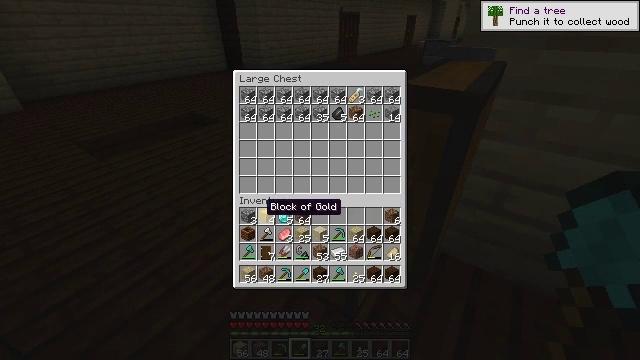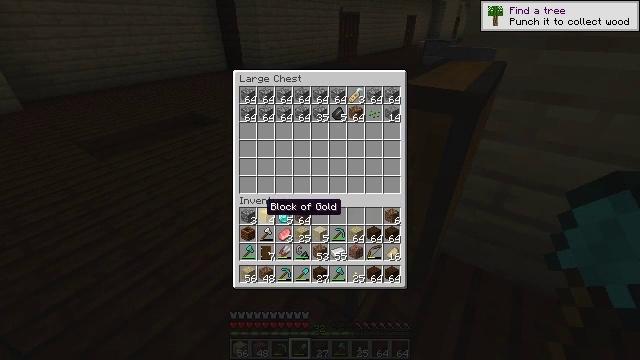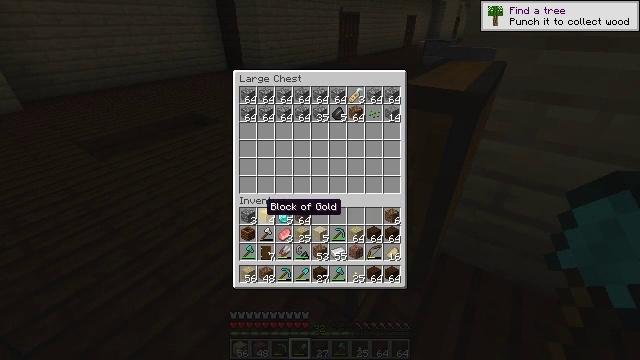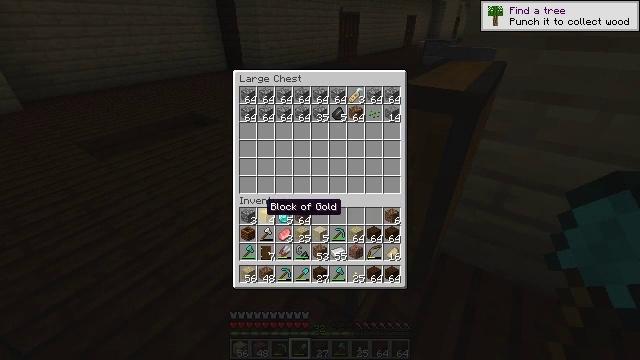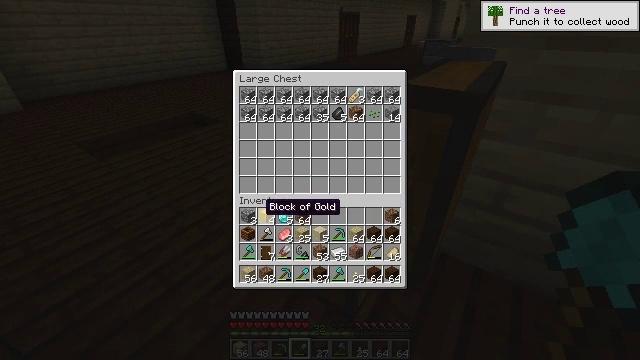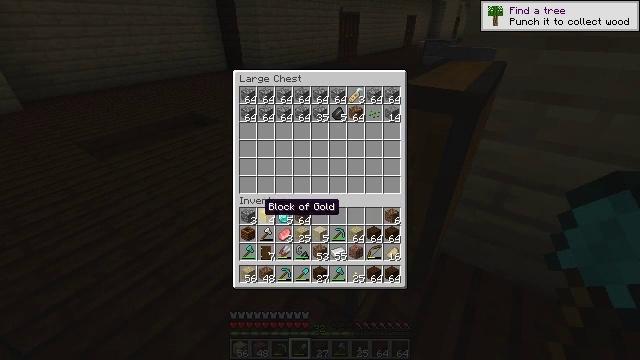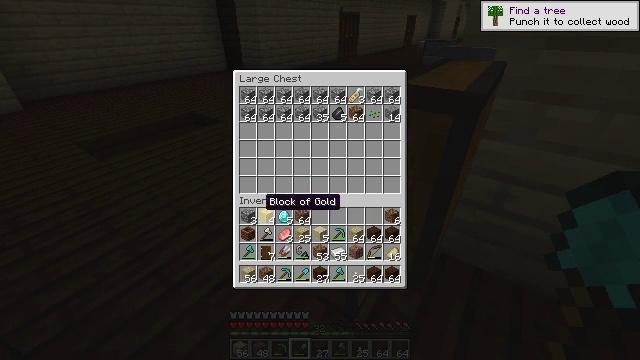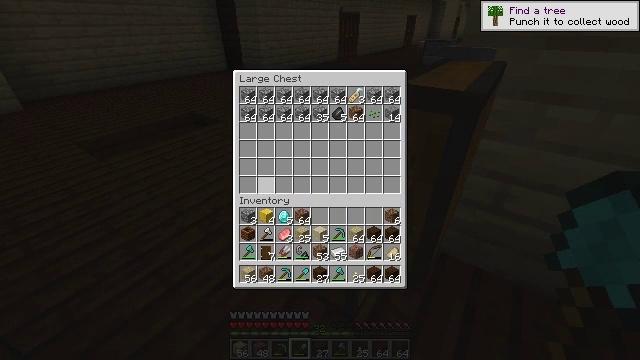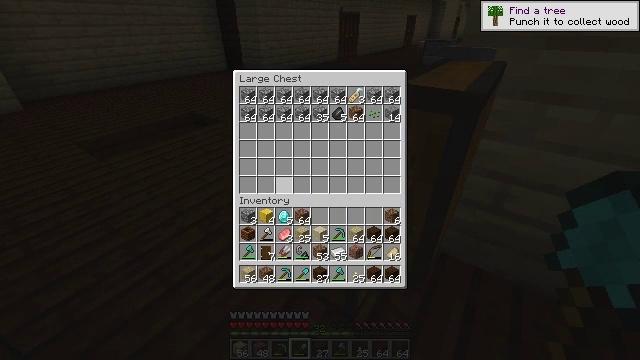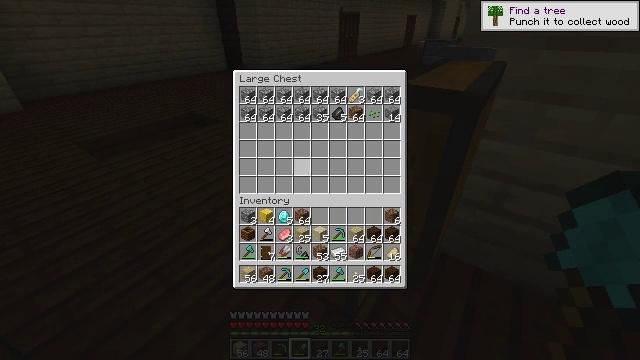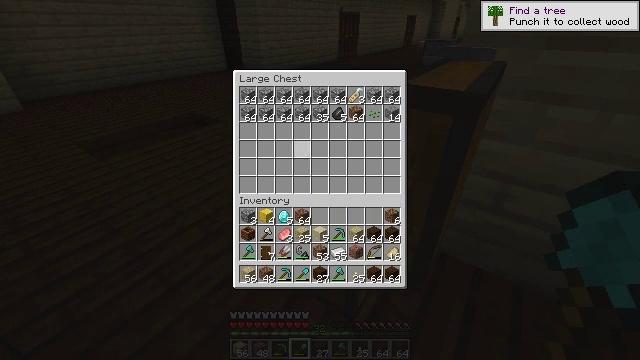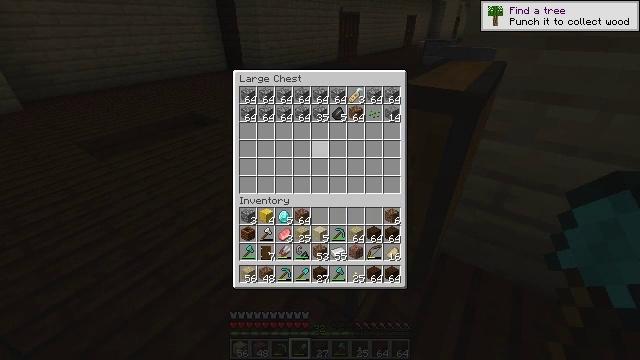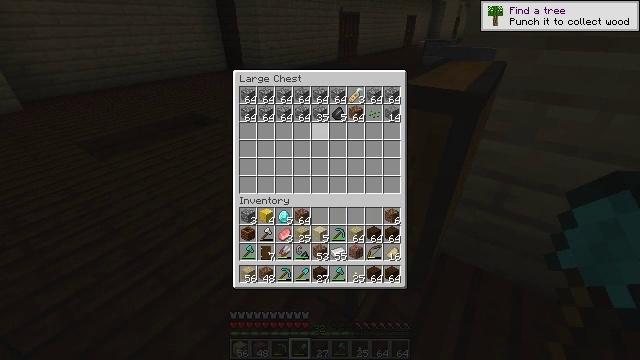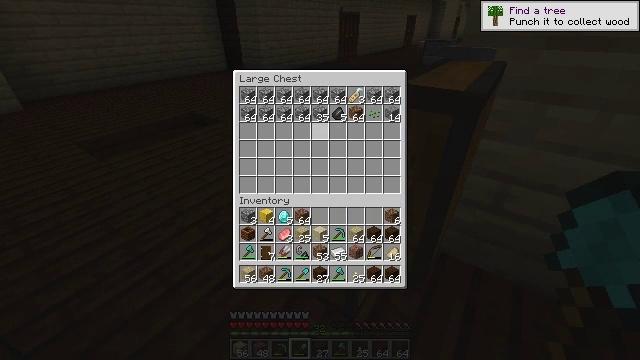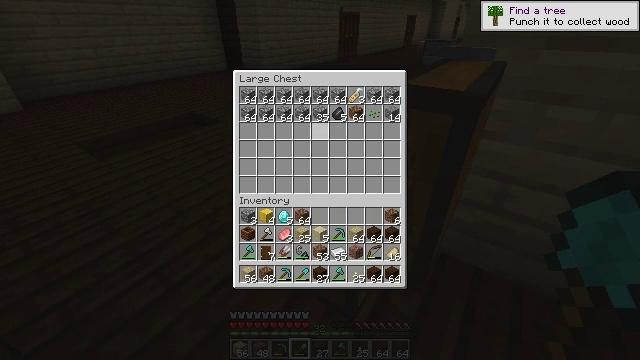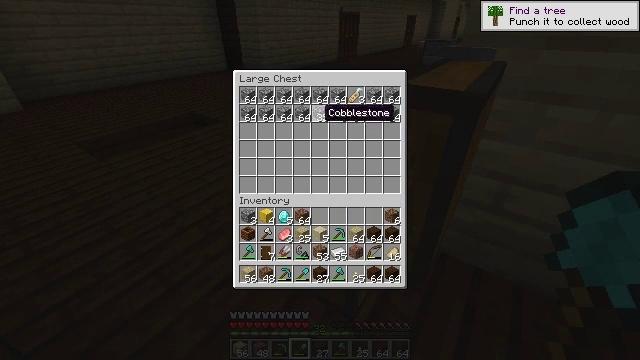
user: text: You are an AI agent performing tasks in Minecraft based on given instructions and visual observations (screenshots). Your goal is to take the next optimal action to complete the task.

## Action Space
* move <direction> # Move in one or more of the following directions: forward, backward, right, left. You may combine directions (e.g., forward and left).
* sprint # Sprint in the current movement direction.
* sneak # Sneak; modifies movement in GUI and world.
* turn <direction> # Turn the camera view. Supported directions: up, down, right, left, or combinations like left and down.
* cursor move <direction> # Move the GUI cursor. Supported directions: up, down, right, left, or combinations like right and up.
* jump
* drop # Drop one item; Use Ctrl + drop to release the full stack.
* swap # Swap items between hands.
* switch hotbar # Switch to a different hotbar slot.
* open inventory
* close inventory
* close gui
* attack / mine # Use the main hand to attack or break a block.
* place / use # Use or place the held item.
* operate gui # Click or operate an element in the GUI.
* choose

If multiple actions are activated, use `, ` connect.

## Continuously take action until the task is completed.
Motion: motion action
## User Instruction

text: Destroy the wall torch to gather it.
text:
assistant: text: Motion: sneak
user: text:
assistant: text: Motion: sneak
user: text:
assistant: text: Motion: sneak
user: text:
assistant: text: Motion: sneak
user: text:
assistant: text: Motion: sneak
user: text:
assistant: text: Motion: sneak
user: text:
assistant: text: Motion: sneak, cursor move right and up
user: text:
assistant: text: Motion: sneak, cursor move right and up
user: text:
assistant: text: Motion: sneak, cursor move right and up
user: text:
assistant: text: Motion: sneak, cursor move right and up
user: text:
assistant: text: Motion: sneak, cursor move right and up
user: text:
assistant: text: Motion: sneak, cursor move up
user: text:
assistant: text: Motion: sneak
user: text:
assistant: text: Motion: sneak
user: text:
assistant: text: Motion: sneak
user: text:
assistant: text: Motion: sneak
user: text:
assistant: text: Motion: sneak
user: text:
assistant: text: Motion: sneak
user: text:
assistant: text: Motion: sneak, cursor move left
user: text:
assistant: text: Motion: sneak, cursor move left
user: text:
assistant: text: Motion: sneak
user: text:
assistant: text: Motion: sneak
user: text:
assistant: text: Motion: sneak
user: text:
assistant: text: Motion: sneak
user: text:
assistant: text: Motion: sneak
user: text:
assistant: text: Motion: sneak, operate gui
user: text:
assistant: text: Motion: sneak, operate gui
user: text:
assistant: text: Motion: sneak, operate gui
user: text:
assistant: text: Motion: sneak
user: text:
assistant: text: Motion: sneak